八年级 · 度量几何学
如图, 在 $\triangle A B C$ 中, 边 $A B 、 A C$ 的垂直平分线分别交 $B C$ 于 $D 、 E$.

(1) 若 $B C=5$, 求 $\triangle A D E$ 的周长.

(2) 若 $\angle B A D+\angle C A E=60^{\circ}$, 求 $\angle B A C$ 的度数.
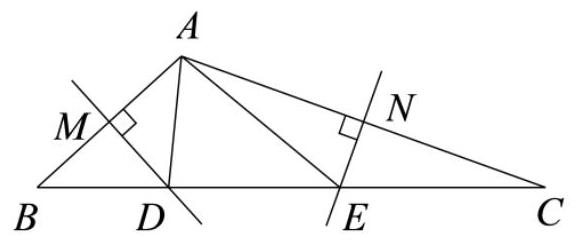
答案: 解：（1） $\because$ 边 $A B 、 A C$ 的垂直平分线分别交 $B C$ 于 $D 、 E$,

$\therefore D A=D B, E A=E C$,

$\therefore \triangle A D E$ 的周长 $=A D+D E+A E=D B+D E+E C=B C=5$;

(2) $\because D A=D B, E A=E C$,

$\therefore \angle D A B=\angle B, \angle E A C=\angle C$,

$\therefore \angle B A D+\angle C A E=\angle B+\angle C=60^{\circ}$,

$\therefore \angle B A C=180^{\circ}-(\angle B+\angle C)=180^{\circ}-60^{\circ}=120^{\circ}$.